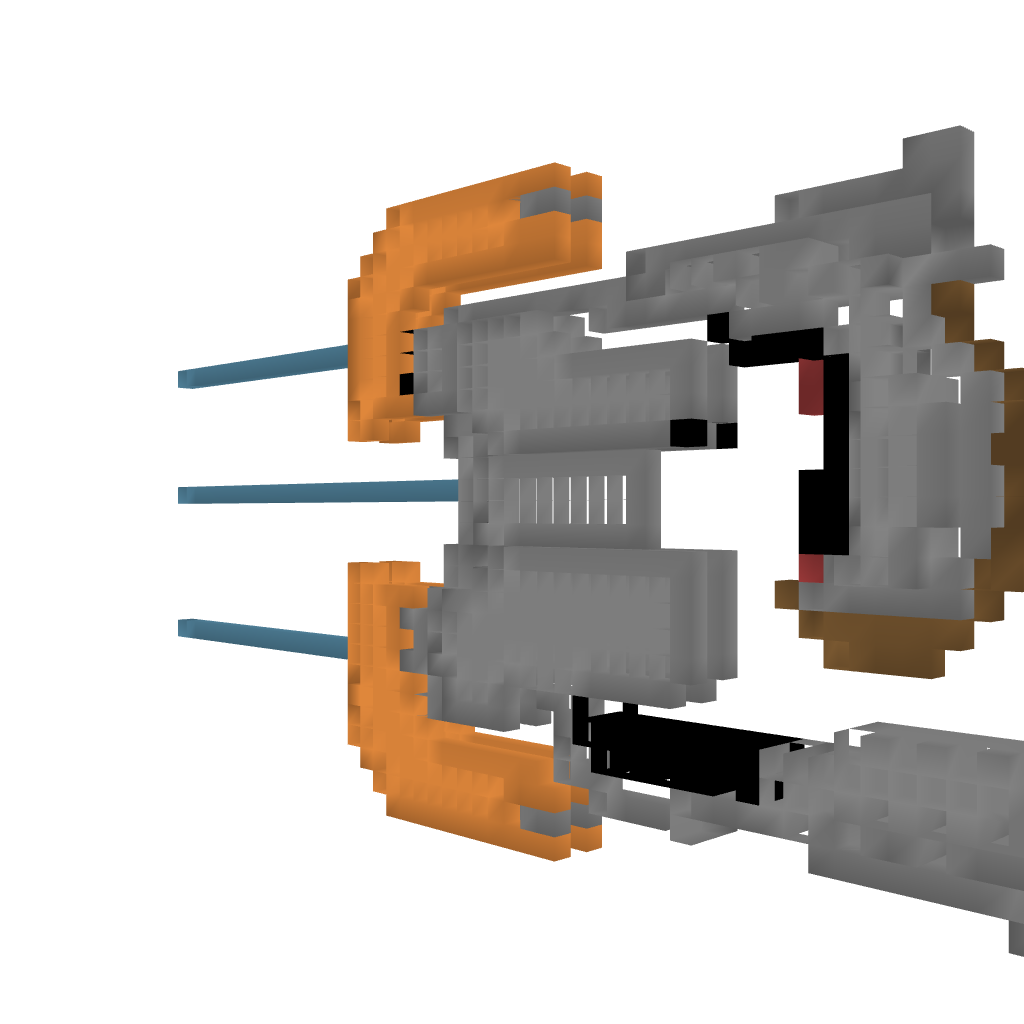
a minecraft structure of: Plasma cutter - Dead Space bad low quality